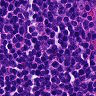
Metastatic tissue present: no